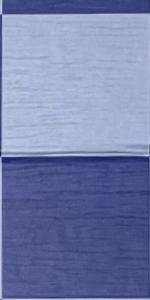
Label: Empty